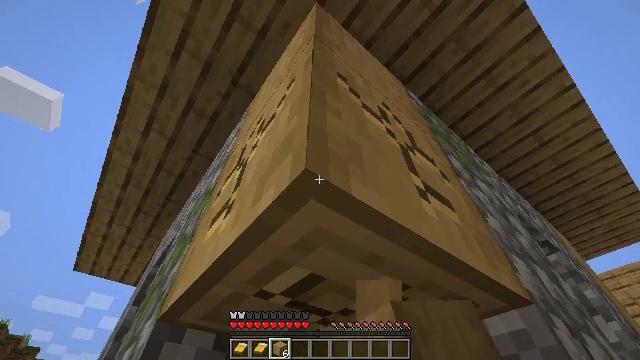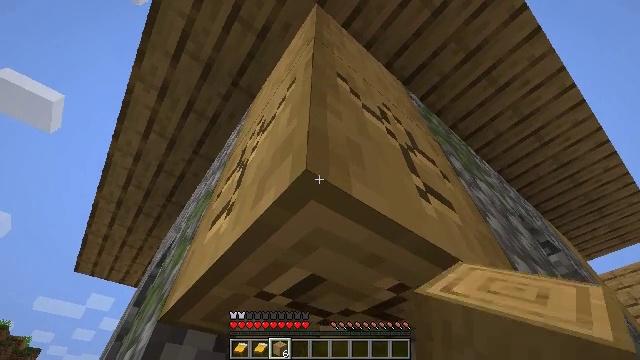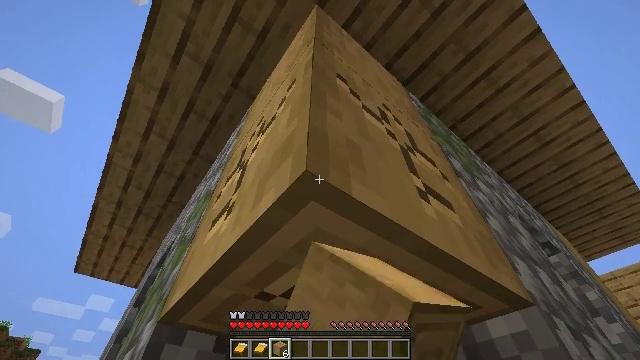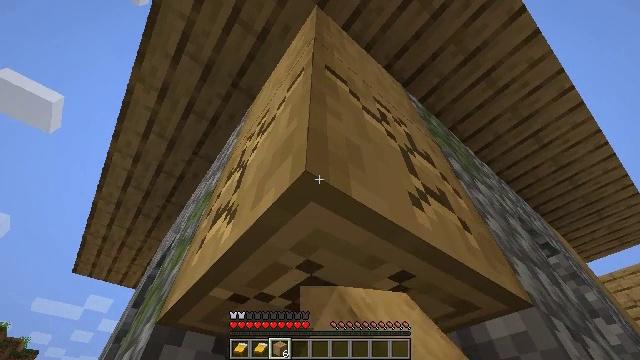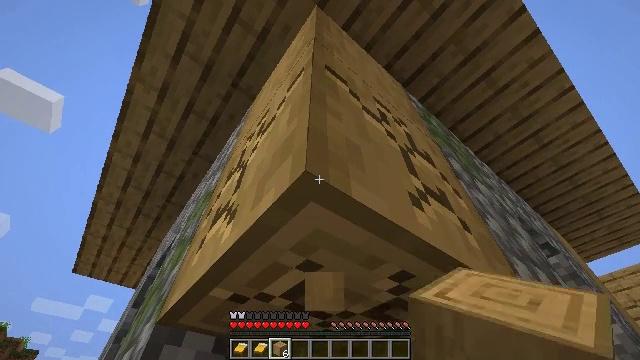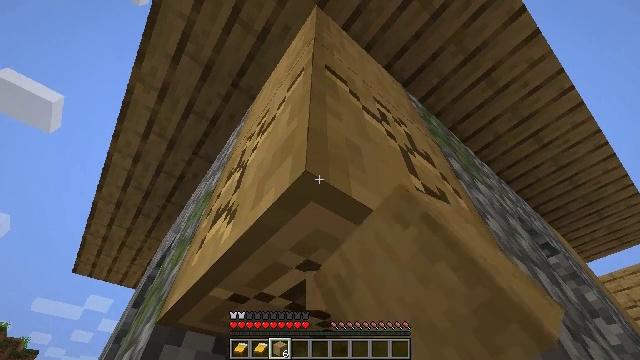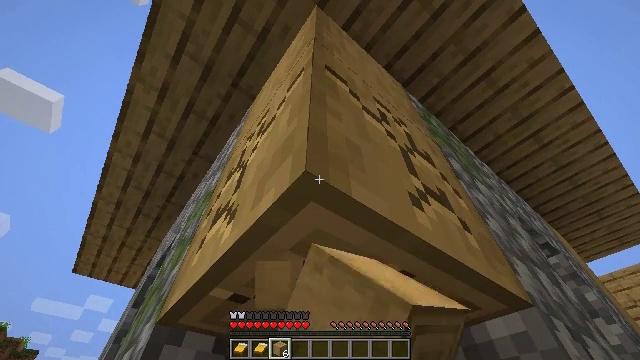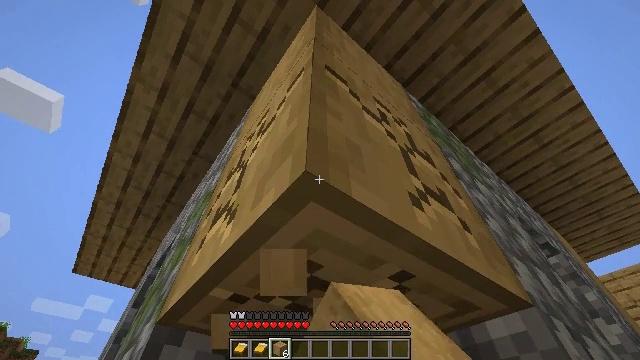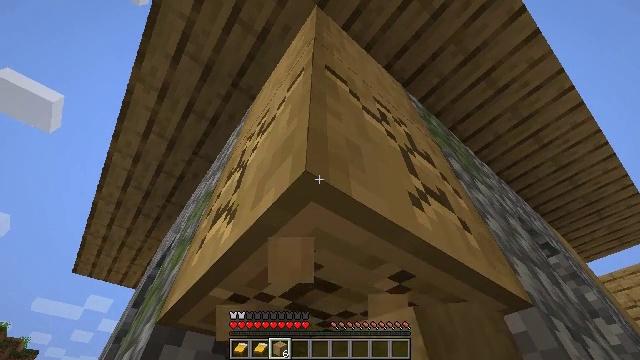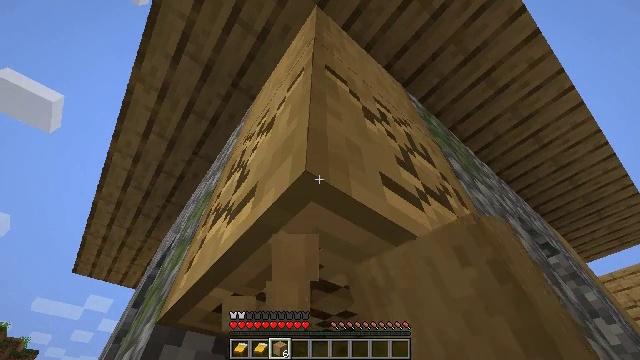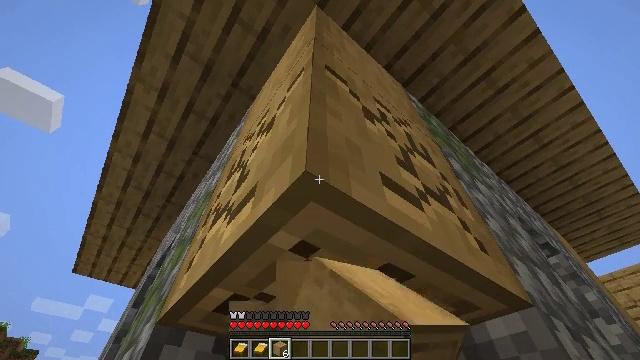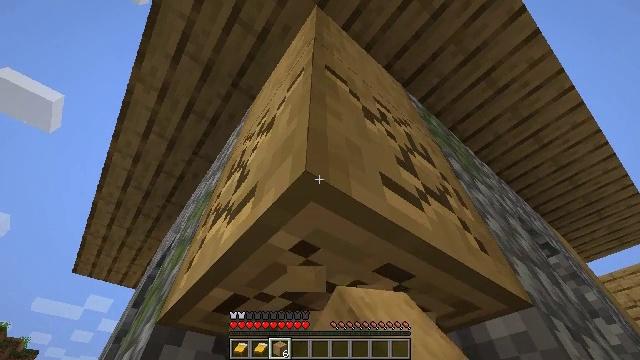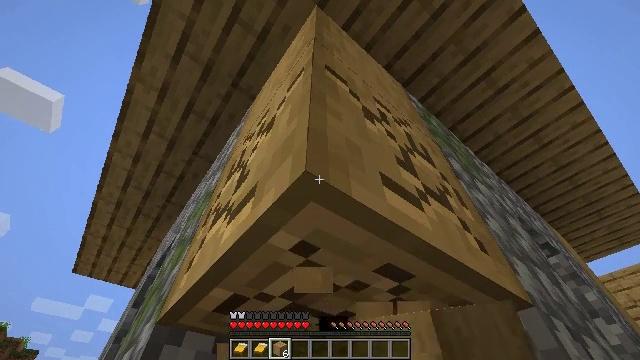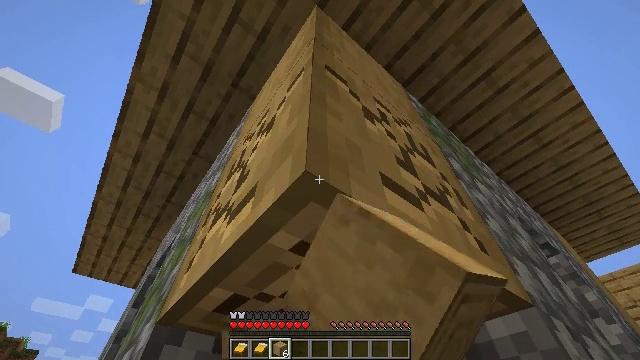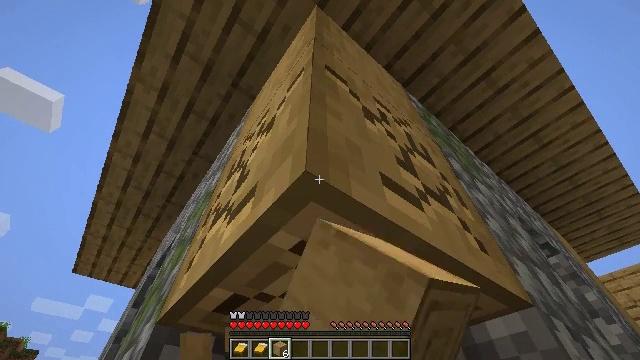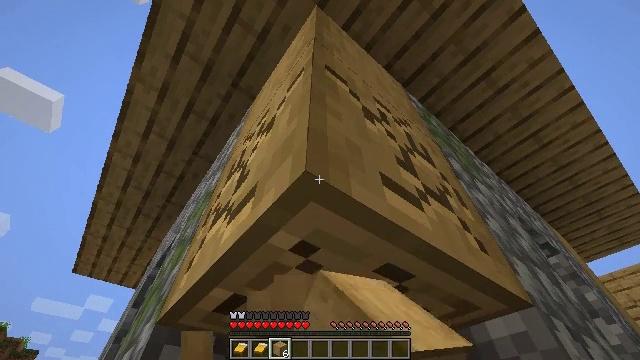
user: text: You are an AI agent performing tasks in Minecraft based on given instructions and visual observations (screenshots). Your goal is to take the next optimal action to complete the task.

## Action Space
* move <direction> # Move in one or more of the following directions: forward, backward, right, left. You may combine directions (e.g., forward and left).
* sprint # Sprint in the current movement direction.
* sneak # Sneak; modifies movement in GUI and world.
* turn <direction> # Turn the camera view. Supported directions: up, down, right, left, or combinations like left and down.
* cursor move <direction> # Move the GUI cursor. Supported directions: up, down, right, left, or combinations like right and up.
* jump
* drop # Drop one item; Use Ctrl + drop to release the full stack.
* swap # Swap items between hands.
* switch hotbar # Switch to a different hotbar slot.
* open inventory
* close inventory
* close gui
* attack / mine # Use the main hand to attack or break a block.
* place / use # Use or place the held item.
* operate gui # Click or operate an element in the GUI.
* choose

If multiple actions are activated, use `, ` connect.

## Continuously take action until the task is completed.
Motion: motion action
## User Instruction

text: Attack the stripped oak log to collect it.
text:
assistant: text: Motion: attack / mine
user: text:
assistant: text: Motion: attack / mine
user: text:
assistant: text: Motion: attack / mine
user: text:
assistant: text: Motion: attack / mine
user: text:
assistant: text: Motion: attack / mine
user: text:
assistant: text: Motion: attack / mine
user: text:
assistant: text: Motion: attack / mine
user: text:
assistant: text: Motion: attack / mine
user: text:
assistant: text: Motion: attack / mine
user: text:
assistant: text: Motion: attack / mine
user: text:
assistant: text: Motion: attack / mine
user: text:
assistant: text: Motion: attack / mine
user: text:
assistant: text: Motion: attack / mine
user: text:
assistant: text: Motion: attack / mine
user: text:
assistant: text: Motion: attack / mine
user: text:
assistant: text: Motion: attack / mine
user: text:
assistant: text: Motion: attack / mine
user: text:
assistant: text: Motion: attack / mine
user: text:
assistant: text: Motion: attack / mine
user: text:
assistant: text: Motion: attack / mine
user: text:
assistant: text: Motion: attack / mine
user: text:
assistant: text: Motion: attack / mine
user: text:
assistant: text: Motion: attack / mine
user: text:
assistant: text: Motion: attack / mine
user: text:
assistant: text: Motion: attack / mine
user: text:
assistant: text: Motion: attack / mine
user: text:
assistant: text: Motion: attack / mine
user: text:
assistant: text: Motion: attack / mine
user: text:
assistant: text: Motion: attack / mine
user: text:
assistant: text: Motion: attack / mine